Field crop: maize
Growth stage: 1
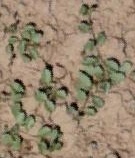
Species: convolvulus